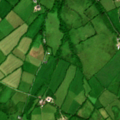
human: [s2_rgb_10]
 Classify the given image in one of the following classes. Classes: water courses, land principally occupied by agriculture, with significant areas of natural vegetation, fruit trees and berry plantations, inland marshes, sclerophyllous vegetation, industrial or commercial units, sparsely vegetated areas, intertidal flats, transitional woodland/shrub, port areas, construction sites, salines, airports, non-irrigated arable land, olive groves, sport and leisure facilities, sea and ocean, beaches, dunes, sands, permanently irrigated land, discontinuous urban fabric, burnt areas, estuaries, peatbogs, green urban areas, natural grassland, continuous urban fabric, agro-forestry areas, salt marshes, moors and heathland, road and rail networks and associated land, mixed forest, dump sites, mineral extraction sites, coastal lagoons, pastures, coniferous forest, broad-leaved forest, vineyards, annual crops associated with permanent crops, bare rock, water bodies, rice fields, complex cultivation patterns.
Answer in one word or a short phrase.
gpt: pastures